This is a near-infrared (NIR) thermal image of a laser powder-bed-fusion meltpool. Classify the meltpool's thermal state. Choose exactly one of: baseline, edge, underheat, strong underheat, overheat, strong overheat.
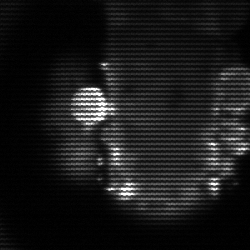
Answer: strong underheat